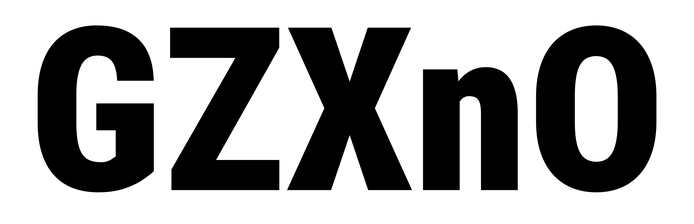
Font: Roboto_Condensed_Black